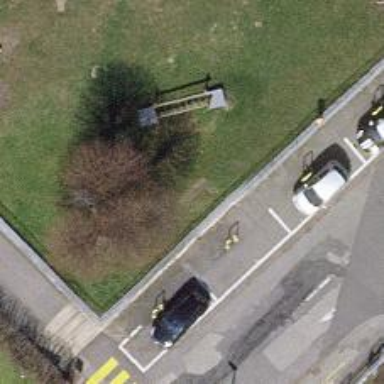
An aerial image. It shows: Bench for seating.